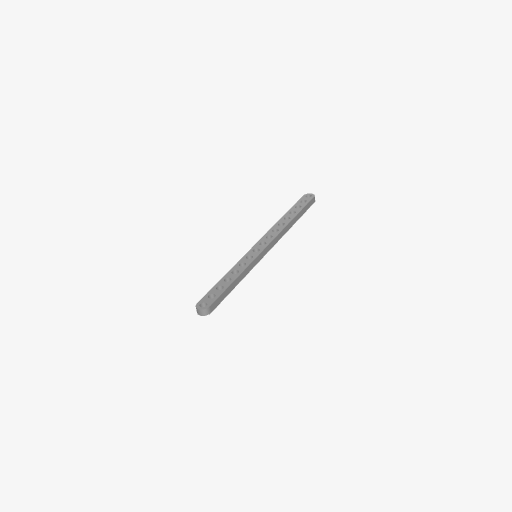
Part: FlatBeam17H